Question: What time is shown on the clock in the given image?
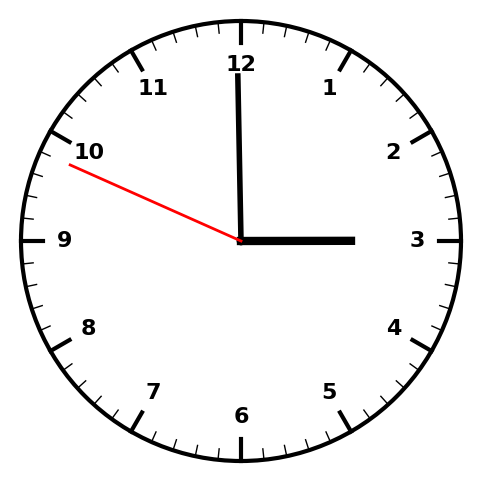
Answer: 02:59:49